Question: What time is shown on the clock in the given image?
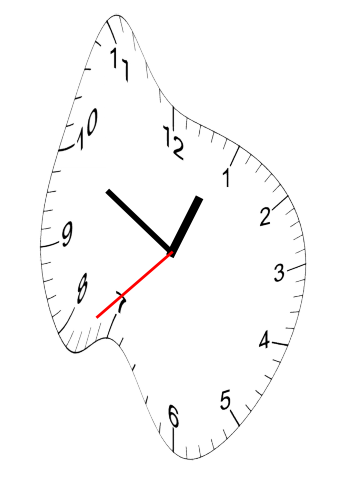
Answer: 12:49:38